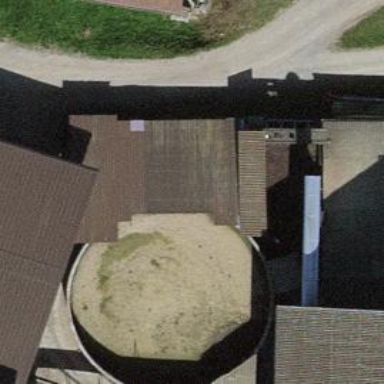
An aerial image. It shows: Storage tank building.